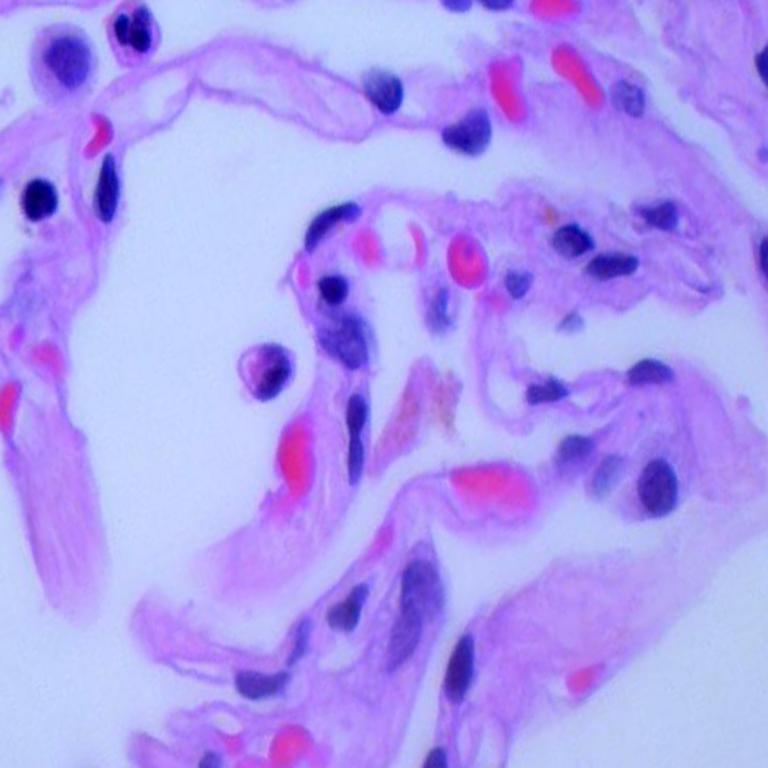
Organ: lung
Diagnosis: benign